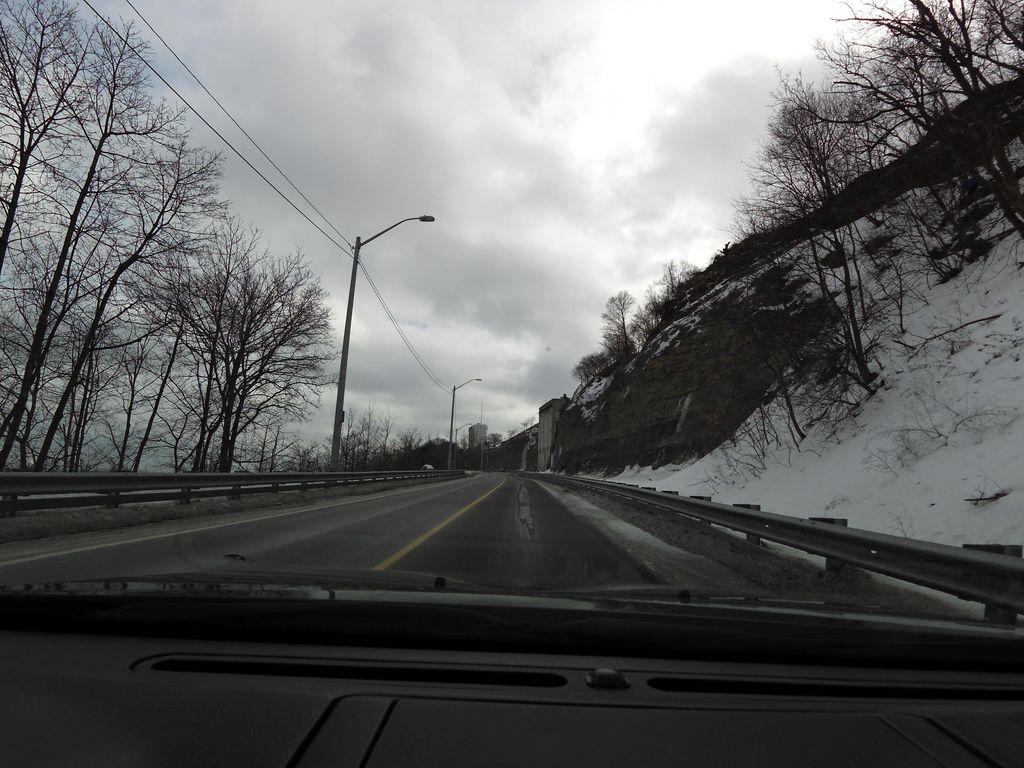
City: hamilton